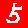
Digit: 5